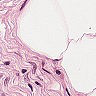
Metastatic tissue present: no